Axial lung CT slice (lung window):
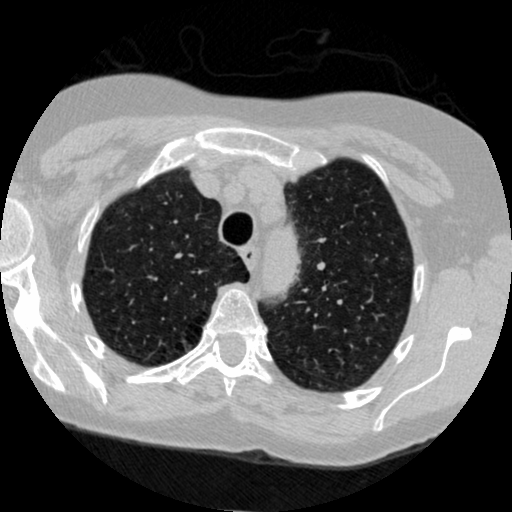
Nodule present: no